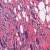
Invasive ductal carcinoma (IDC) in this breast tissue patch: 1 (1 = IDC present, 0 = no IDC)